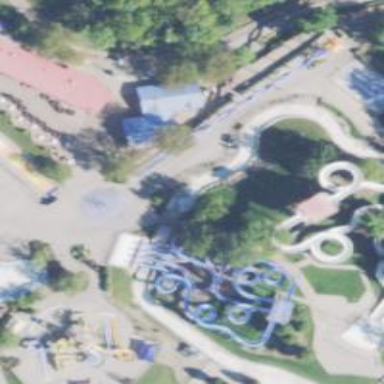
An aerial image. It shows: Bridge leading to water slide attraction.